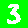
Digit: 3